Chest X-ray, PA view. Patient: 55 years old, sex M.
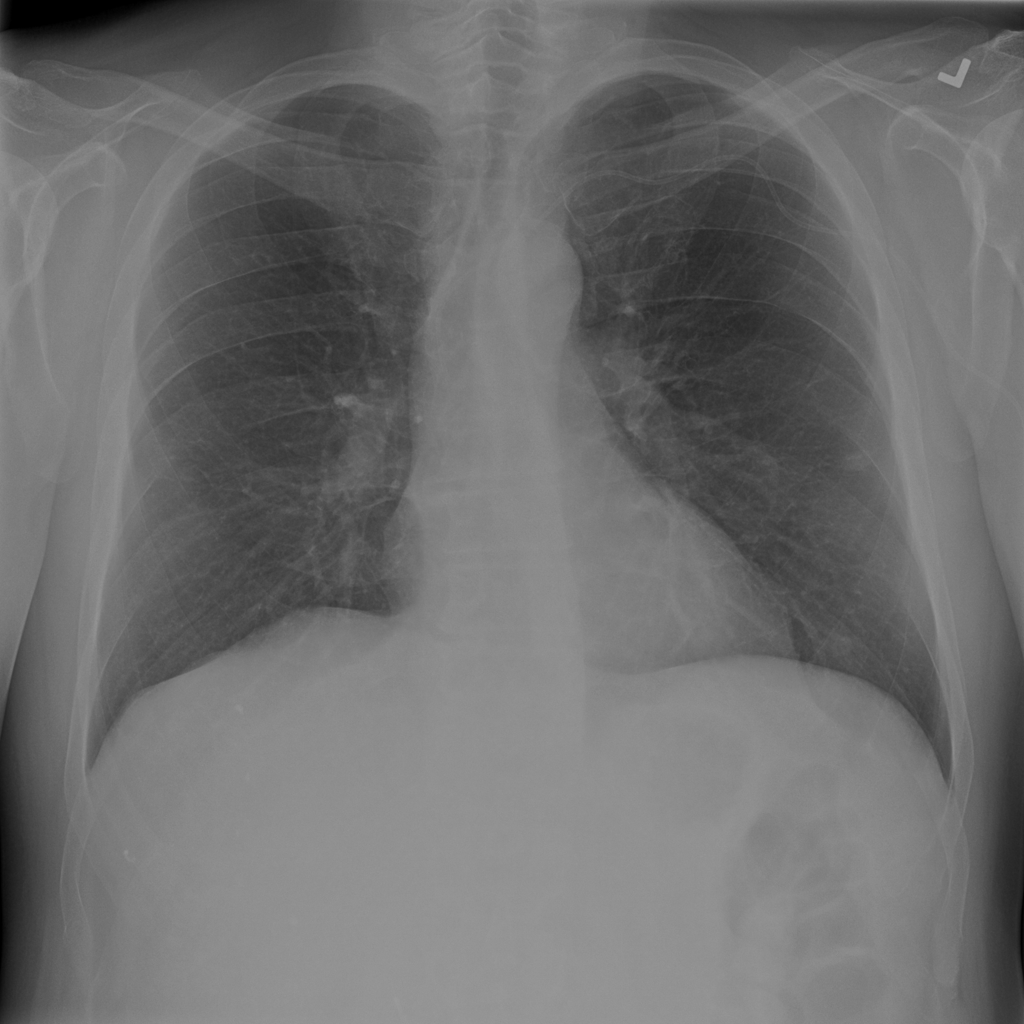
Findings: Nodule